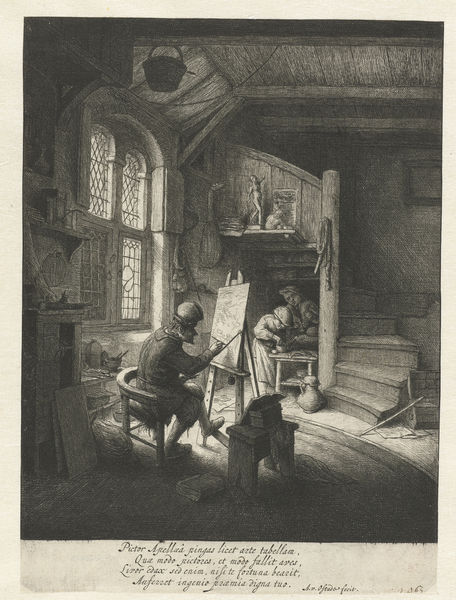
Titel: Schilder in zijn atelier
Künstler: Adriaen van Ostade
Standort: Amsterdam
Institution: Rijksmuseum
Schlagwörter: gemälde, mann, schatten, weiß, sitzen, fenster, frau, grau, holz, licht, raum, schwarz, stuhl, zimmer, haus, rahmen, bild, kind, krug, schrift, wohnzimmer, modell, farben, hocker, treppe, atelier, maler, staffelei, stufen, galerie, radierung, stich, künstler, kunst, malen, pinsel, gedicht, dachboden, latein, lateinisch